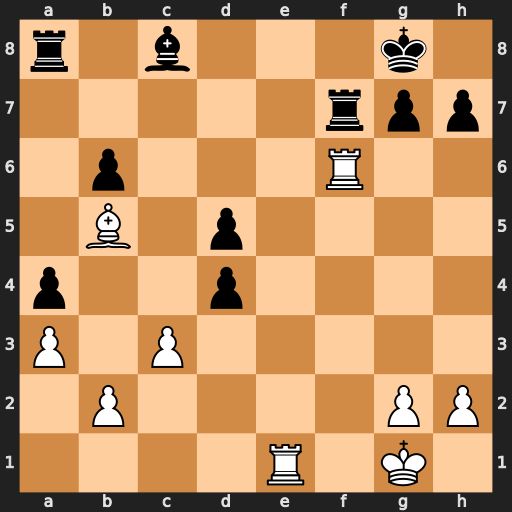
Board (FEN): r1b3k1/5rpp/1p3R2/1B1p4/p2p4/P1P5/1P4PP/4R1K1
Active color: w
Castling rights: -
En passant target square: -
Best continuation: Re8+ Rf8 Rfxf8#